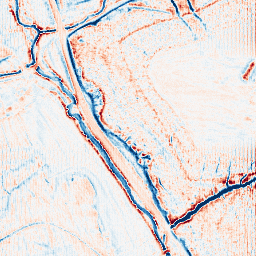
Category: edge_preserving
Decomposition family: anisotropic_diffusion
Decomposition parameters: iterations: 50
kappa: 50
gamma: 0.05
Upsampling method: fft_zeropad
Upsampling parameters: scale: 2
Upsampling scale: 2